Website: bh-photo
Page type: customer-info-address
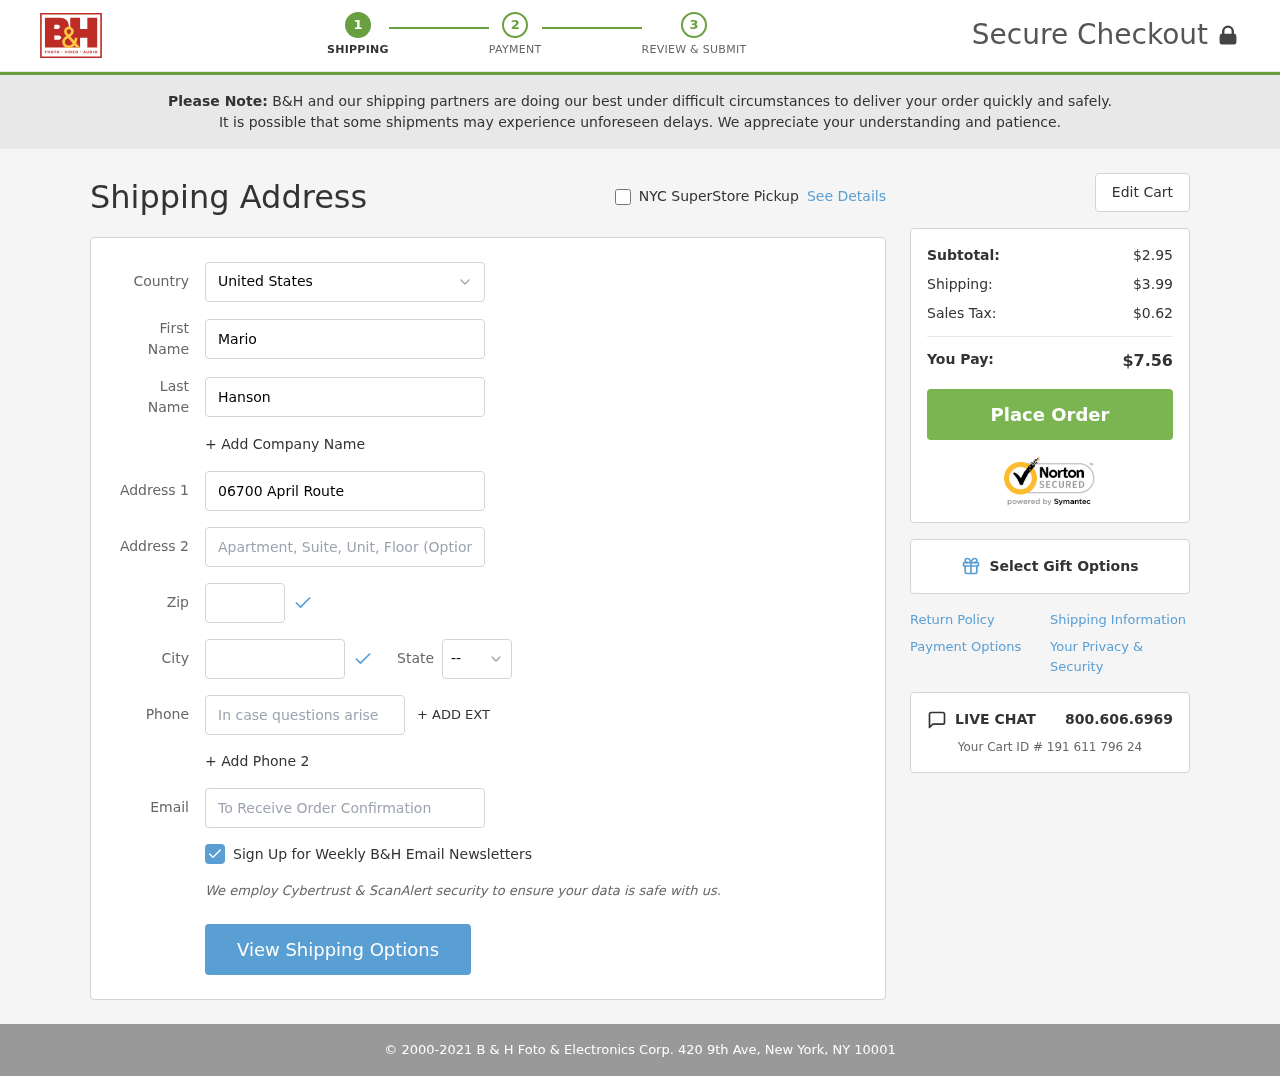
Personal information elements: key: PII_CITY
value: Jacobburgh
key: PII_COUNTRY
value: United States
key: PII_EMAIL
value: mario_hanson@yahoo.com
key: PII_FIRSTNAME
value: Mario
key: PII_LASTNAME
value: Hanson
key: PII_PHONE
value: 9003272221
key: PII_POSTCODE
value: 32743
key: PII_STATE_ABBR
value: GA
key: PII_STREET
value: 06700 April Route
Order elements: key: ORDER_SUBTOTAL
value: $2.95
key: ORDER_SHIPPING_COST
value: $3.99
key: ORDER_TAX
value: $0.62
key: ORDER_TOTAL
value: $7.56
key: ORDER_ID
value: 191 611 796 24